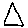
Label: triangle